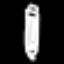
Label: pencil